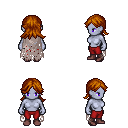
a pixel art fantasy rpg character, female body template, dark elf, purple skin, gray tattered cape, red pants, brunette loose hair, maroon shoes, four views (front, back, left, right), 2x2 character sprite sheet, small pixel art, hard edges, no anti-aliasing